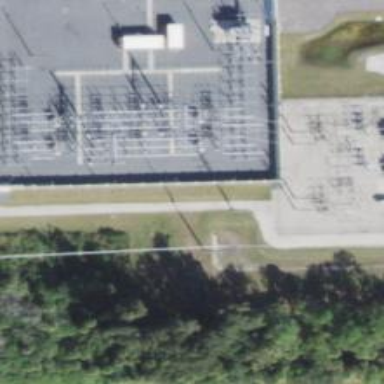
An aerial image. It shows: Switch used for power control.